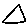
Label: triangle